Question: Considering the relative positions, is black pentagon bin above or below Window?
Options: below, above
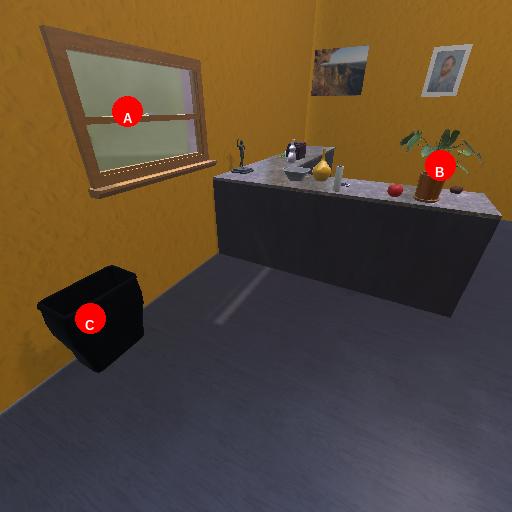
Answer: below